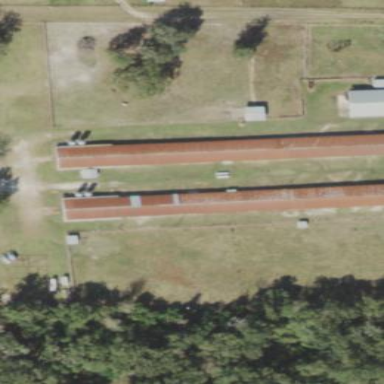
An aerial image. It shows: Poultry farmyard is depicted in the image.